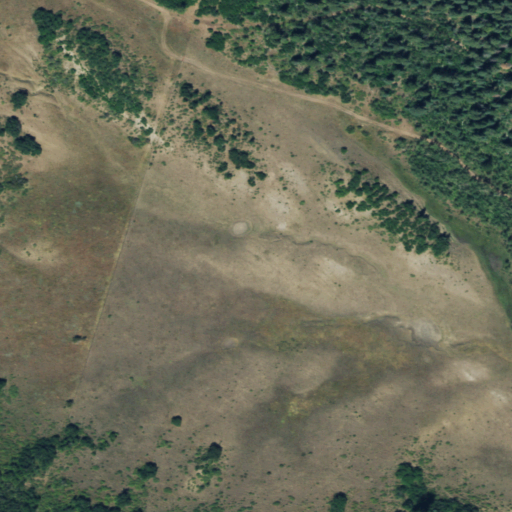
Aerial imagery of plain(s) in Colorado named Ute Park containing shrub, deciduous forest, mixed forest, and evergreen forest